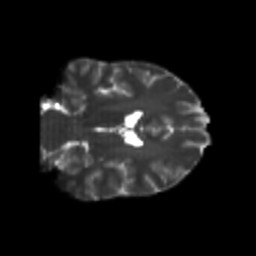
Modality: T2w
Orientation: coronal
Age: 20
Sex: female
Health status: healthy
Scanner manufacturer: philips
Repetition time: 7.391 s
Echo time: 0.08599 s